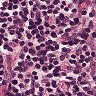
Metastatic tissue present: no